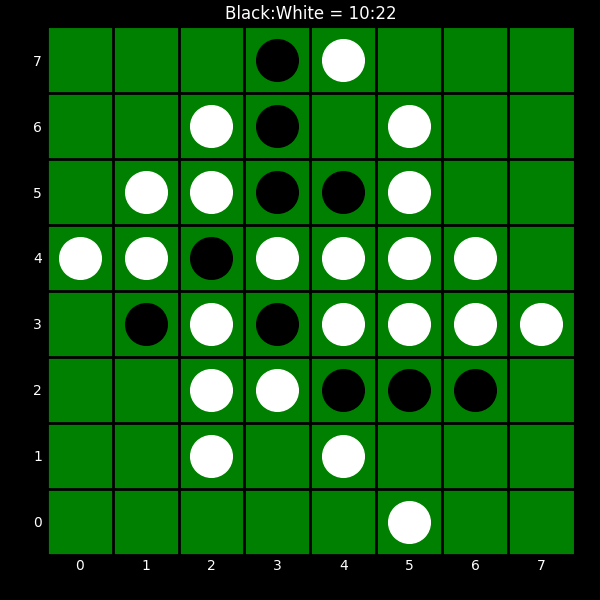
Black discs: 10
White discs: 22